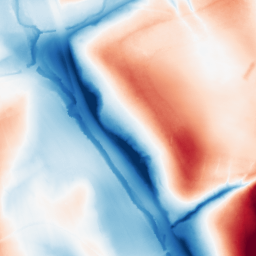
Category: classical
Decomposition family: gaussian_anisotropic
Decomposition parameters: sigma_x: 50
sigma_y: 2
Upsampling method: lanczos
Upsampling parameters: scale: 4
Upsampling scale: 4